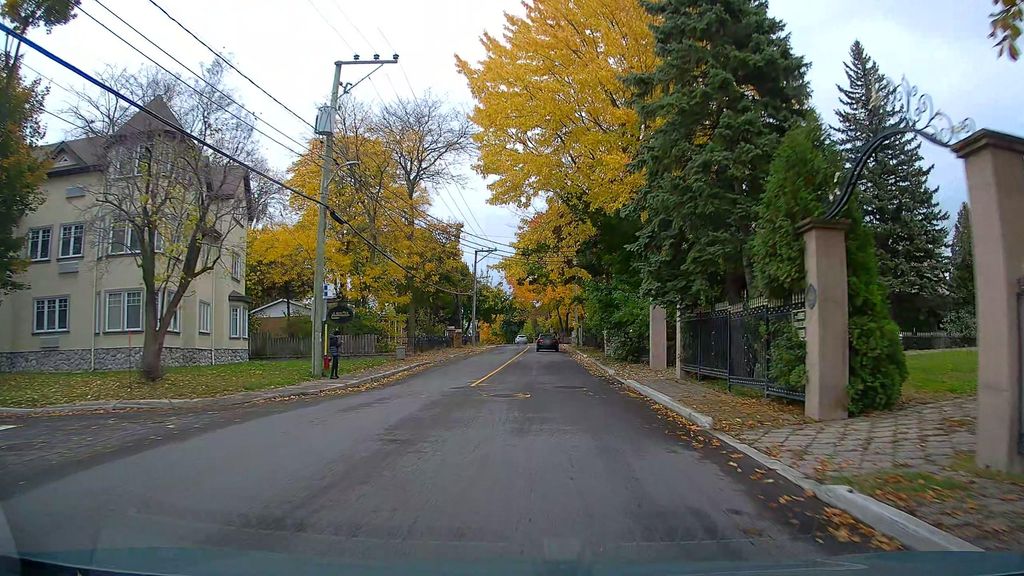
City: montreal